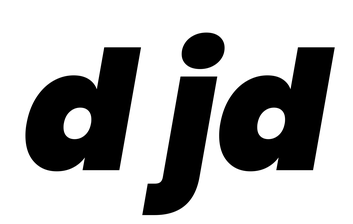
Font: Poppins-BlackItalic